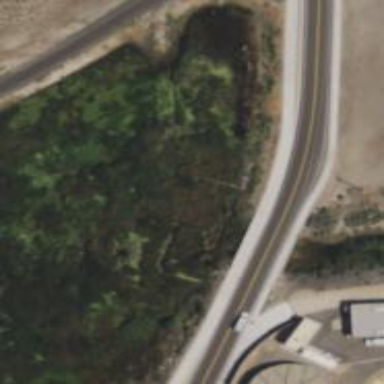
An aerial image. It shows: Culvert tunnel under canal.